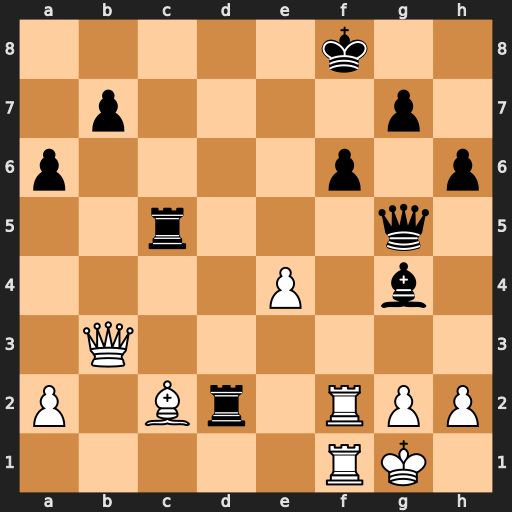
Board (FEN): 5k2/1p4p1/p4p1p/2r3q1/4P1b1/1Q6/P1Br1RPP/5RK1
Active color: w
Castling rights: -
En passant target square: -
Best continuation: h4 Rxf2 hxg5 Rxf1+ Kxf1